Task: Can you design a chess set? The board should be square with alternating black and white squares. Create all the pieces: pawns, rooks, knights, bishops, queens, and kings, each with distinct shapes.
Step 4049:
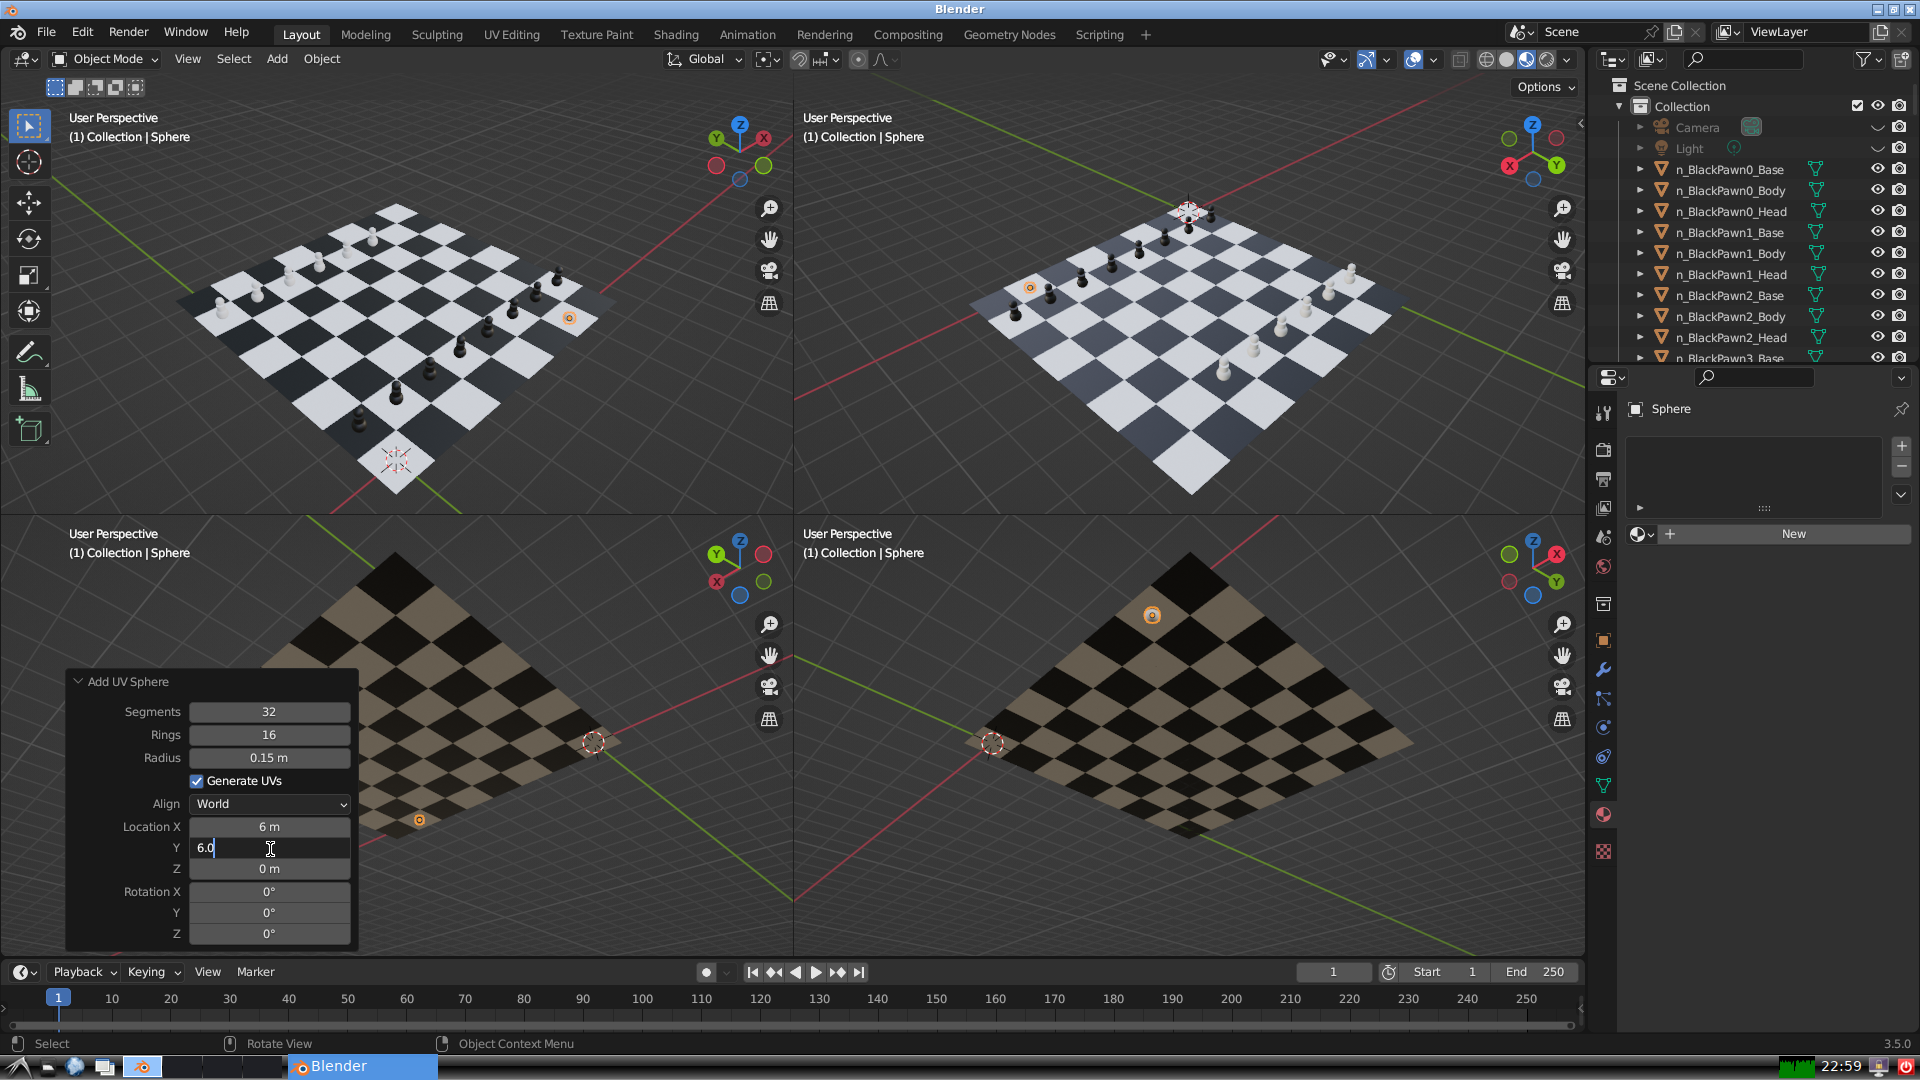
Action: {"key_press": ['Return']}